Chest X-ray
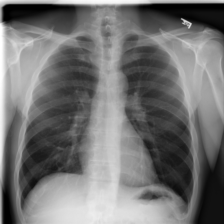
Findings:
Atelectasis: negative
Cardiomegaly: negative
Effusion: negative
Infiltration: negative
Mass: negative
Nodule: negative
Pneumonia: negative
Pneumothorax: negative
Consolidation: negative
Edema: negative
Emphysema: negative
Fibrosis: negative
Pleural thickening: negative
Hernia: negative